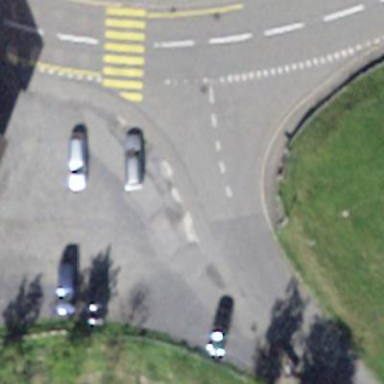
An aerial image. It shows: Parking area.